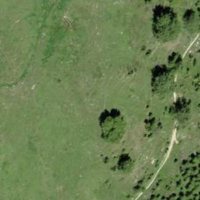
EUNIS habitat code: 23
Species observed at this site:
Melanargia galathea